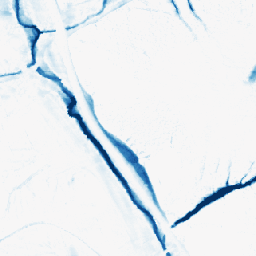
Category: morphological
Decomposition family: morphological_ellipse
Decomposition parameters: operation: closing
width: 10
height: 20
Upsampling method: area
Upsampling parameters: scale: 8
Upsampling scale: 8